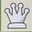
Piece: wQ